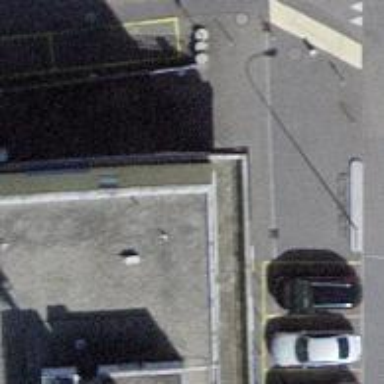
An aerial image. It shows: Post office.